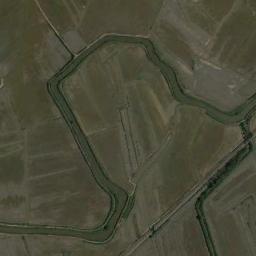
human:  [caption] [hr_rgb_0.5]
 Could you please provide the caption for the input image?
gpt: The land is flat around the river .

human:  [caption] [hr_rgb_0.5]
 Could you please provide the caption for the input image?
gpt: A crooked green river with a few shapes, A stream on the river, And the shore is tan .

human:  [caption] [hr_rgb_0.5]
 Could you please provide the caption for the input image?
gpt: The dark green river with a winding bank goes through the khaki farmland .

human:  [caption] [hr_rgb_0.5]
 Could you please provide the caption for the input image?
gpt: The river goes through green farmland .

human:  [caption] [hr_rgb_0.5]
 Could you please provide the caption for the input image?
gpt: There are many brown farmlands around the river .